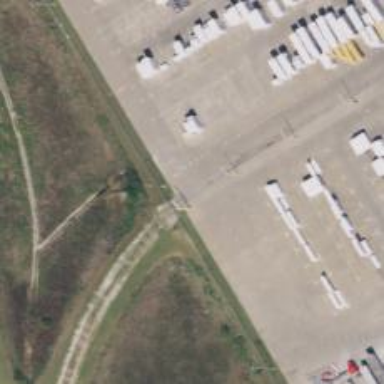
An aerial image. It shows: Rail spur service.